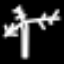
Label: palm tree